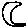
Label: moon